Question: I have created a 3d Object using Three.js examples, they are working fine in Chrome and IE 11, but its not loading on Firefox, I have latest version of Firefox (FF 27.0)
In the Fiddle I have created, nothing is loading on Firefox, where as in my application, I am getting this :

Here is my Code:
'''
<div id="container"></div>
'''
'''
// revolutions per second
var angularSpeed = 0.2;
var lastTime = 0;
// this function is executed on each animation frame
function animate() {
// update
var time = (new Date()).getTime();
var timeDiff = time - lastTime;
var angleChange = angularSpeed * timeDiff * 2 * Math.PI / 1000;
cylinder.rotation.x += angleChange;
cylinder.rotation.z += angleChange;
lastTime = time;
// render
renderer.render(scene, camera);
// request new frame
requestAnimationFrame(function () {
animate();
});
}
// renderer
var container = document.getElementById("container");
var renderer = new THREE.WebGLRenderer();
renderer.setSize(container.offsetWidth, container.offsetHeight);
container.appendChild(renderer.domElement);
// camera
var camera = new THREE.PerspectiveCamera(55, window.innerWidth / window.innerHeight, 1, 1000);
camera.position.z = 700;
// scene
var scene = new THREE.Scene();
// cylinder
// API: THREE.CylinderGeometry(bottomRadius, topRadius, height, segmentsRadius, segmentsHeight)
var cylinder = new THREE.Mesh(new THREE.CylinderGeometry(150, 150, 400, 100, 100, false), new THREE.MeshPhongMaterial({
// light
specular: '#cccccc',
// intermediate
color: '#666666',
// dark
emissive: '#444444',
shininess: 100
}));
cylinder.overdraw = true;
cylinder.rotation.x = Math.PI * 0.2;
//cylinder.rotation.y = Math.PI * 0.5;
scene.add(cylinder);
// add subtle ambient lighting
var ambientLight = new THREE.AmbientLight(0x222222);
scene.add(ambientLight);
// directional lighting
var directionalLight = new THREE.DirectionalLight(0xffffff);
directionalLight.position.set(1, 1, 1).normalize();
scene.add(directionalLight);
// start animation
animate();
'''
<URL>
Let me know if you need any other information.
Please suggest.
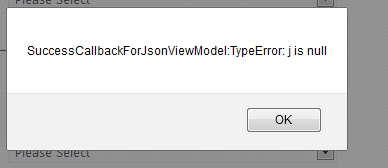
Answer: Got the solution Guys!!!
Seems I have an older graphic card and WebGL is enabled in Firefox if you have NVIDIA or ATI graphic card manufactured after 2007.
To enable Manually, All I did:
> Type about:config in address bar and in the search box type webgl. To
enable WebGL, set webgl.force-enabled to true.
And after making these changes I tested my <URL>' and its working fine, whereas initially I was getting a some JS error for WebGL in mentioned in my script.
Here is the Article which provided the solution
<URL>
Hope this will help someone in future!!